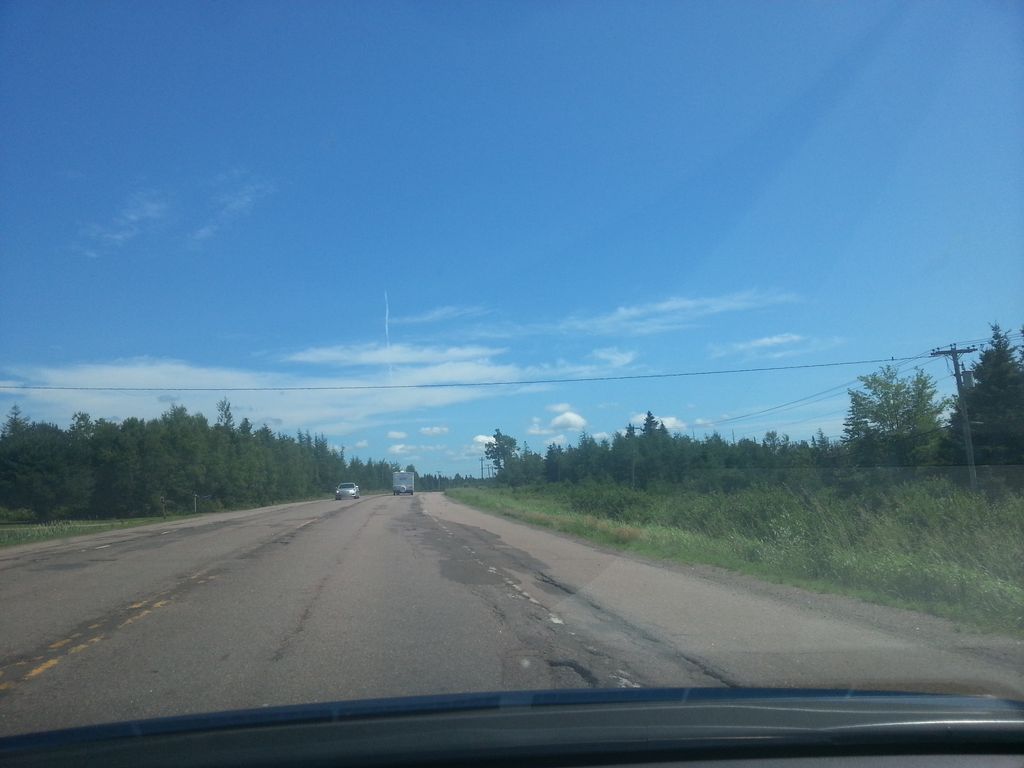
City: charlottetown